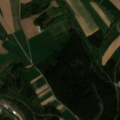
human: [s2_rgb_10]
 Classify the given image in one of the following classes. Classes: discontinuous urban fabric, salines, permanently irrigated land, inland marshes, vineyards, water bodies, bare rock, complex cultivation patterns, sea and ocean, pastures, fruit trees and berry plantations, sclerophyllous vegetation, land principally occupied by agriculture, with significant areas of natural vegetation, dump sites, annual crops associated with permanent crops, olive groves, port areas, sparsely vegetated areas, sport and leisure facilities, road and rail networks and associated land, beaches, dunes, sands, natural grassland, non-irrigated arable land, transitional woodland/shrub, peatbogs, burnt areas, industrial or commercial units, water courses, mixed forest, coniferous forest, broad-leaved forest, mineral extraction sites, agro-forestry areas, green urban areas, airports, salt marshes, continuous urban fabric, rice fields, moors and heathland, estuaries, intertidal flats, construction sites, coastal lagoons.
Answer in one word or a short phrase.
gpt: discontinuous urban fabric, non-irrigated arable land, coniferous forest, mixed forest